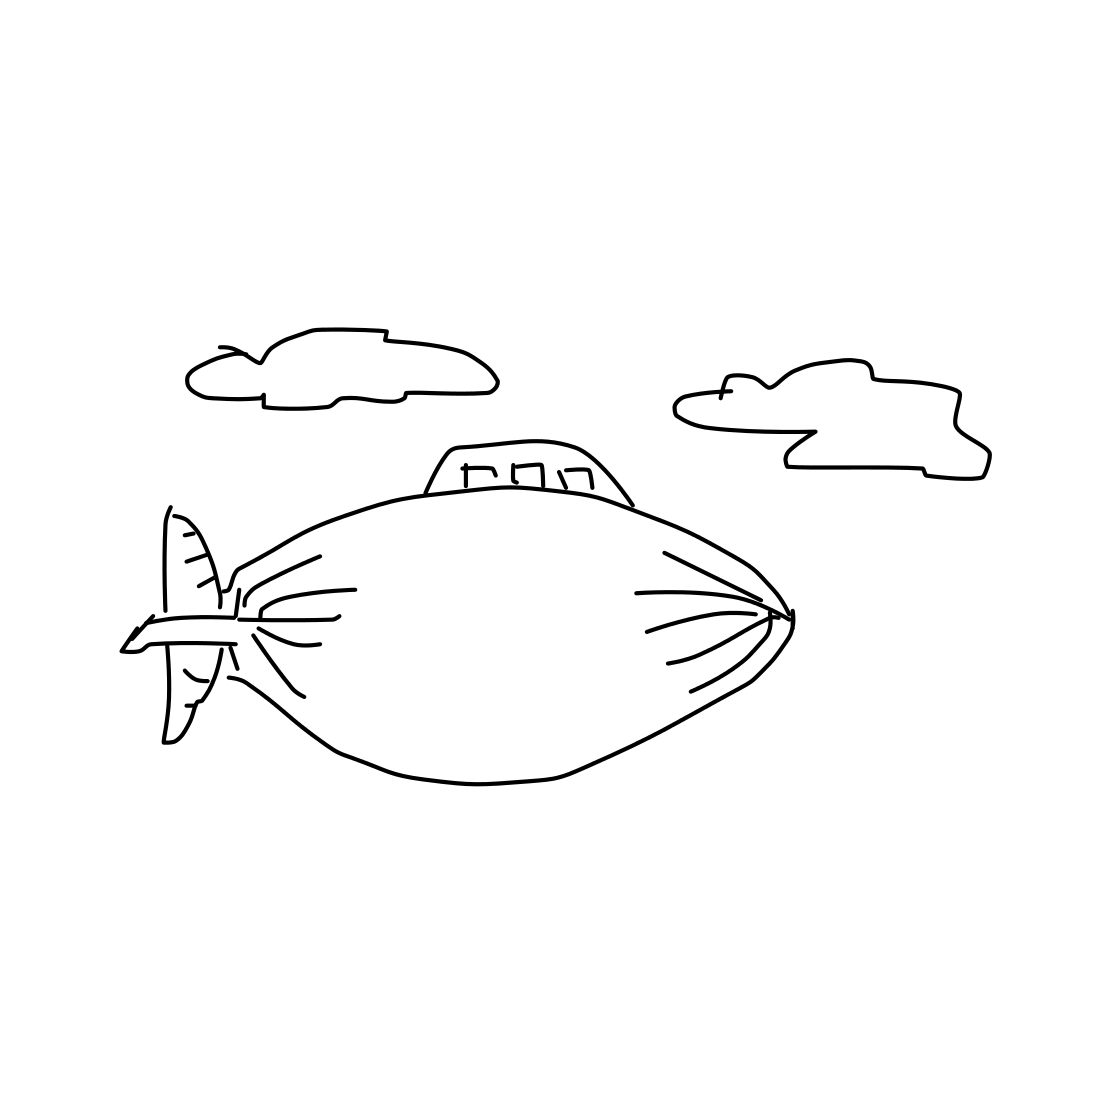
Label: blimp